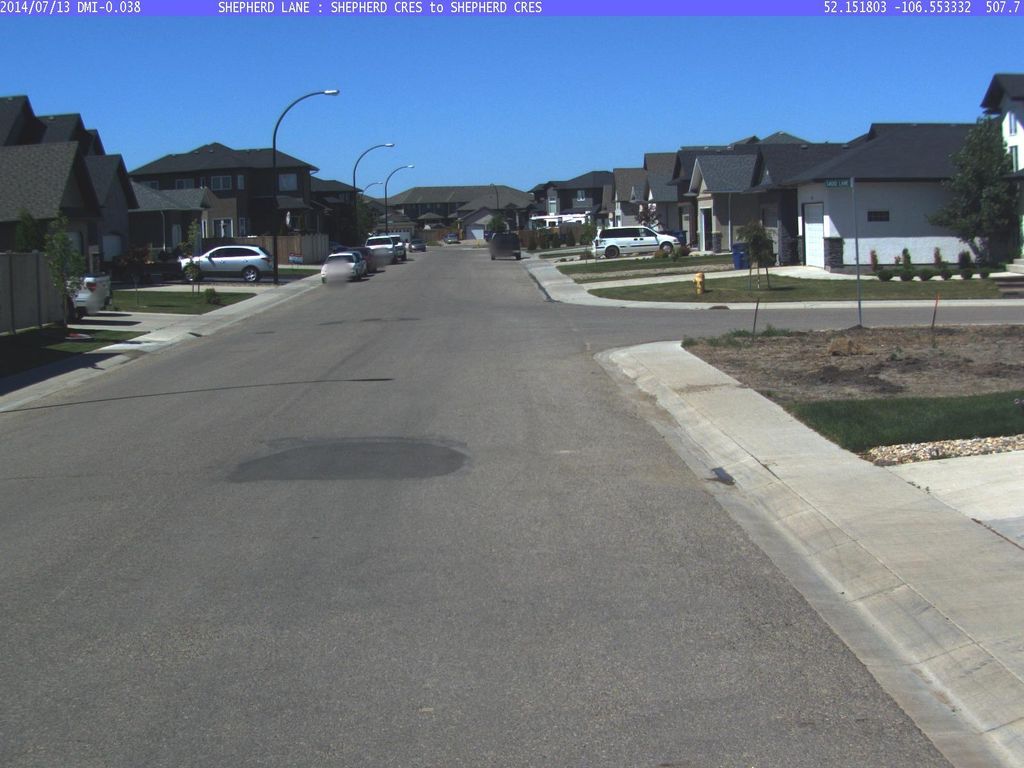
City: saskatoon